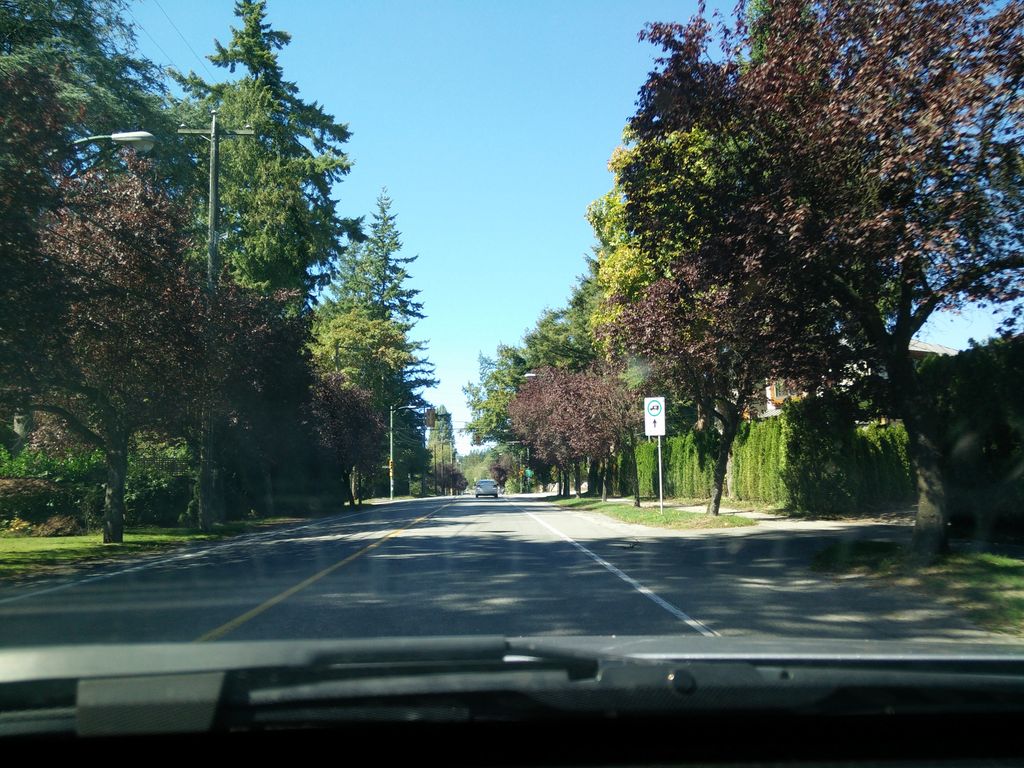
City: vancouver